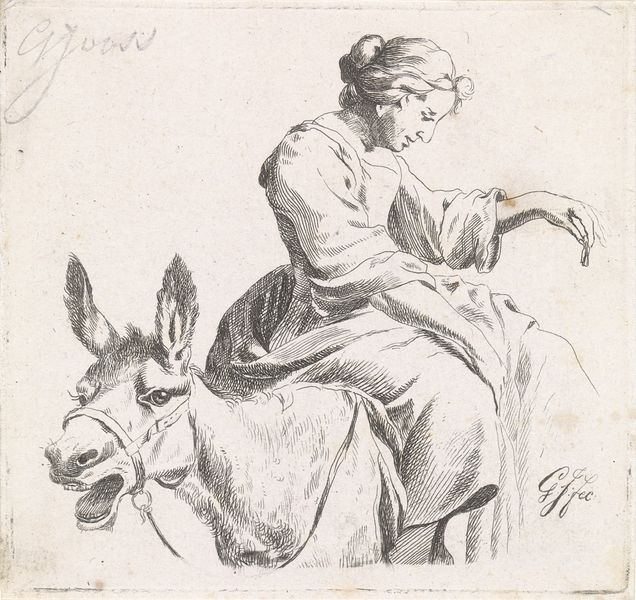
Titel: Een vrouw op een ezel
Künstler: George Jooss
Standort: Amsterdam
Institution: Rijksmuseum
Schlagwörter: hands, white, black, bun, dress, face, gray, grey, hair, lady, nose, portrait, sitting, woman, maid, print, hand, eyes, drawing, paper, black and white, mouth, etching, illustration, sketch, bright, ink, signature, ears, pencil, animal, legs, apron, cloth, earring, horse, fingers, reins, travel, riding, shading, livestock, hatching, cross hatching, danger, bridle, ass, donkey, mule, tired, ride, sadness, rider, rails, saddle, emotion, graphics, teeth, g, signed, bruise, lesson, lead, ink drawing, drop, bray, harness, yell, shout, pap, side saddle, burrow, pack animal, braying, shour, signede, neigh, gff